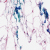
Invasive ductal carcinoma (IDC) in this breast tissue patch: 0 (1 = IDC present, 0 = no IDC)